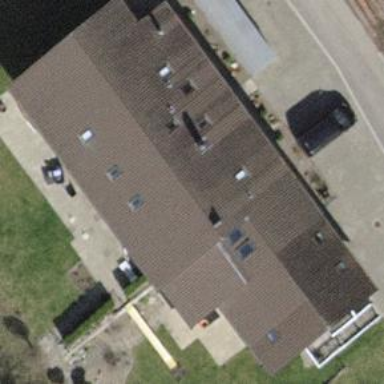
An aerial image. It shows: Detached building.